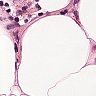
Metastatic tissue present: no